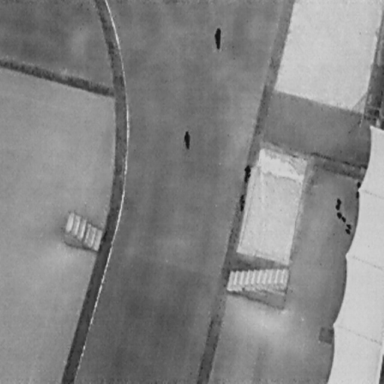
There are four People in the infrared image.